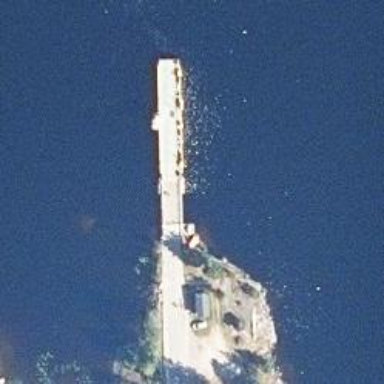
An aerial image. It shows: Secondary ferry.